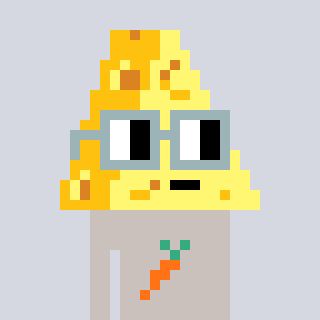
a pixel art character with square dark gray glasses, a cheese-shaped head and a foggrey-colored body on a cool background